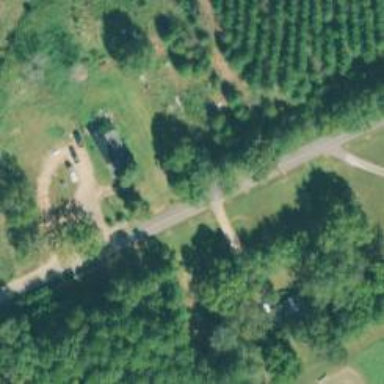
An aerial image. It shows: Driveway.